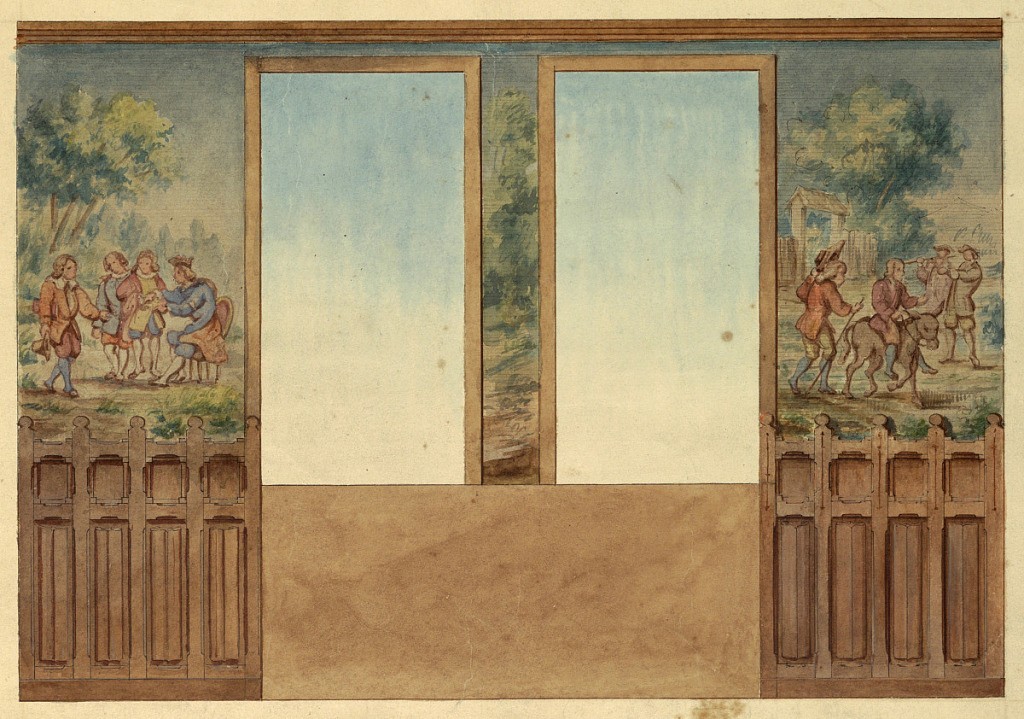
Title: Design for Portion of Stairway, Château-sur-Mer, Newport, Rhode Island
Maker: Charles Salagnad, French
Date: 1872
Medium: Brush and ink and watercolor, graphite on paper
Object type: Drawing
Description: Vertical rectangle. Two designs on one sheet. Upper design shows east wall on main story, with hinged overlay to give alternative treatment of drapery. Lower design shows west wall on landing between main and second stories, with two windows.